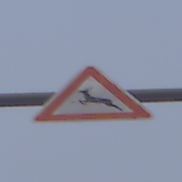
Verkehrszeichen: WildwechselRechts
Umgebung: Outdoor, Nature
Tageszeit: SunriseSunset
Wetter: Overcast
Licht: Natural
Jahreszeit: NotSpecified
Kontrast: LowContrast